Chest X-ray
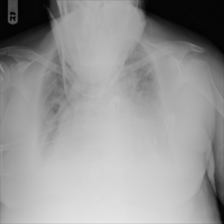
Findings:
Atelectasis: negative
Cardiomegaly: negative
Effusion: negative
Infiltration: negative
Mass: negative
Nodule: negative
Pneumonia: negative
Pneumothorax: negative
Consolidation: negative
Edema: negative
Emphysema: negative
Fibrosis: negative
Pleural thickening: negative
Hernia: negative